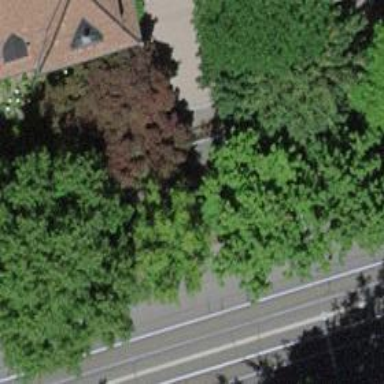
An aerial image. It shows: Beautiful avenue lined with deciduous broadleaved trees.